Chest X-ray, PA view. Patient: 1 years old, sex M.
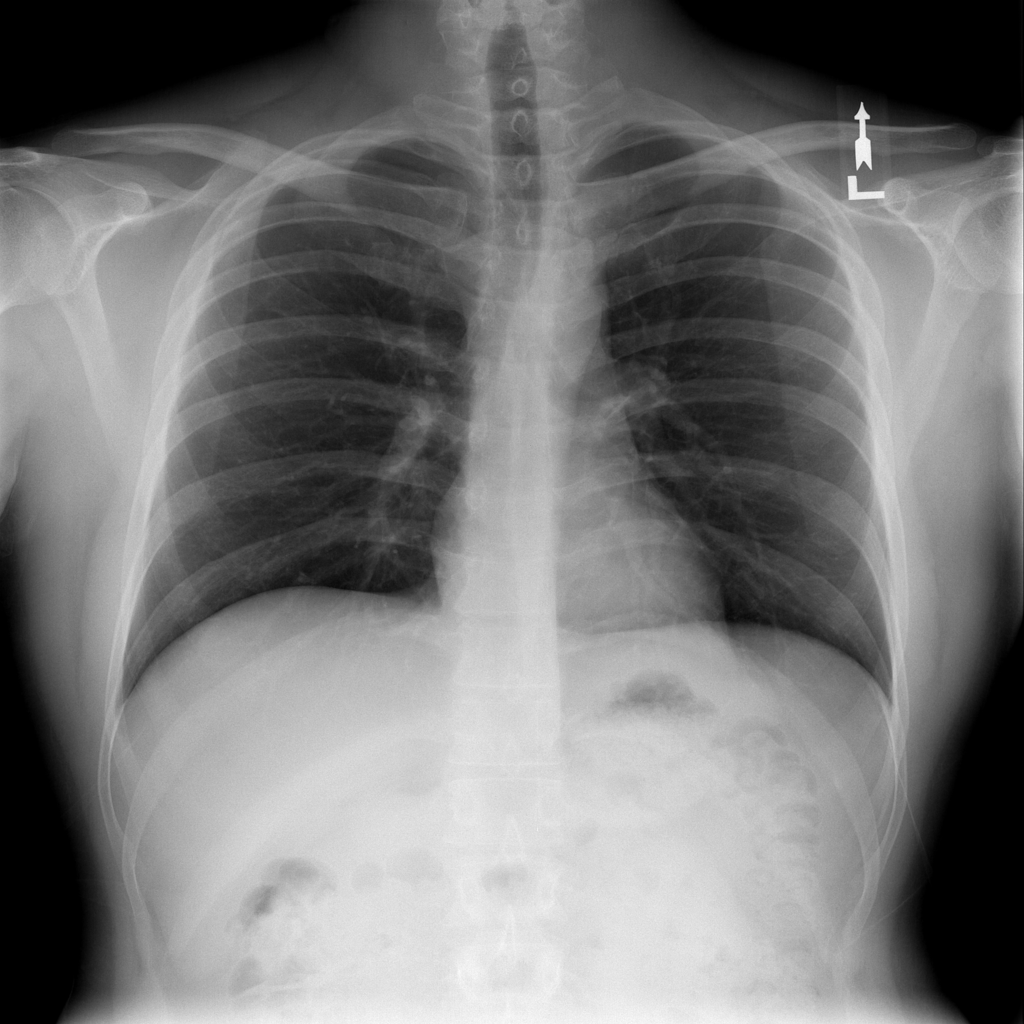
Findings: No Finding